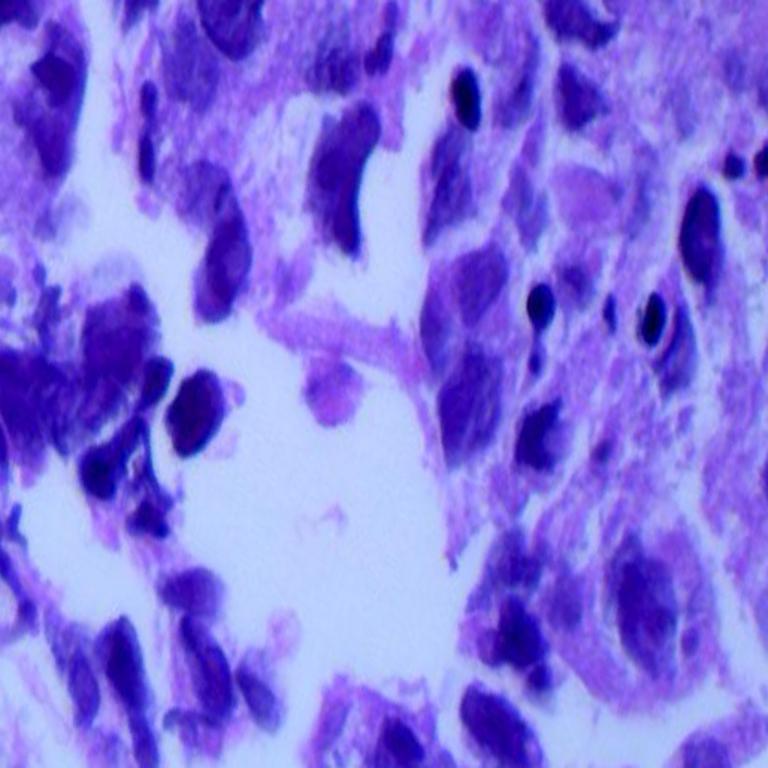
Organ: lung
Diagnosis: adenocarcinomas